Brain MRI, t2w sequence, axial 2D slice.
Patient: age 35, sex F, weight 78 kg, height 1.78 m
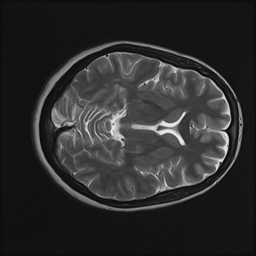